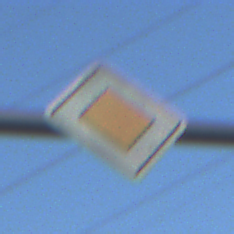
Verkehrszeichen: Vorfahrtsstrasse
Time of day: Dawn
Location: Outdoor (Nature)
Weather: Clear
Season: NotSpecified
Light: Natural